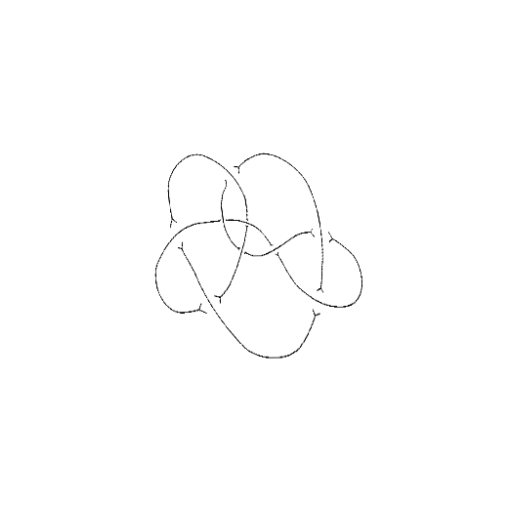
Crossing number: 9